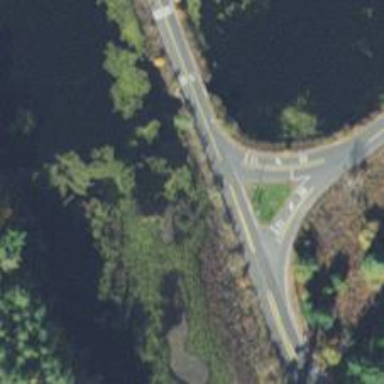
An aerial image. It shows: Stop road.